Interaction volume radius: 5 \u00c5
Interaction volume height: 15 \u00c5
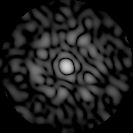
Disorder parameter: 0.7779